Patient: sex M, age 52
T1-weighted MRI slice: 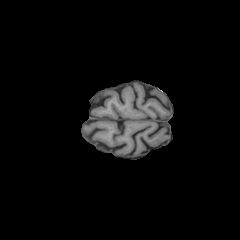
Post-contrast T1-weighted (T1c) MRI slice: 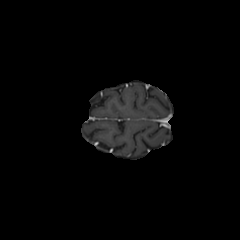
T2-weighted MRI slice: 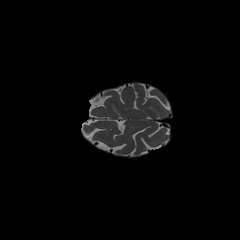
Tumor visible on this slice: no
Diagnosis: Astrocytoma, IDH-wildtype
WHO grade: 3